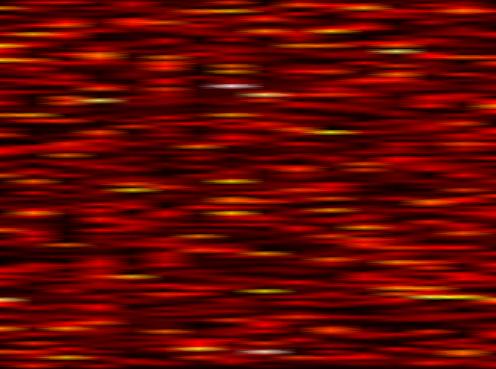
Label: UFMC